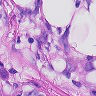
Metastatic tissue present: yes